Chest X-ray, AP view. Patient: 42 years old, sex M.
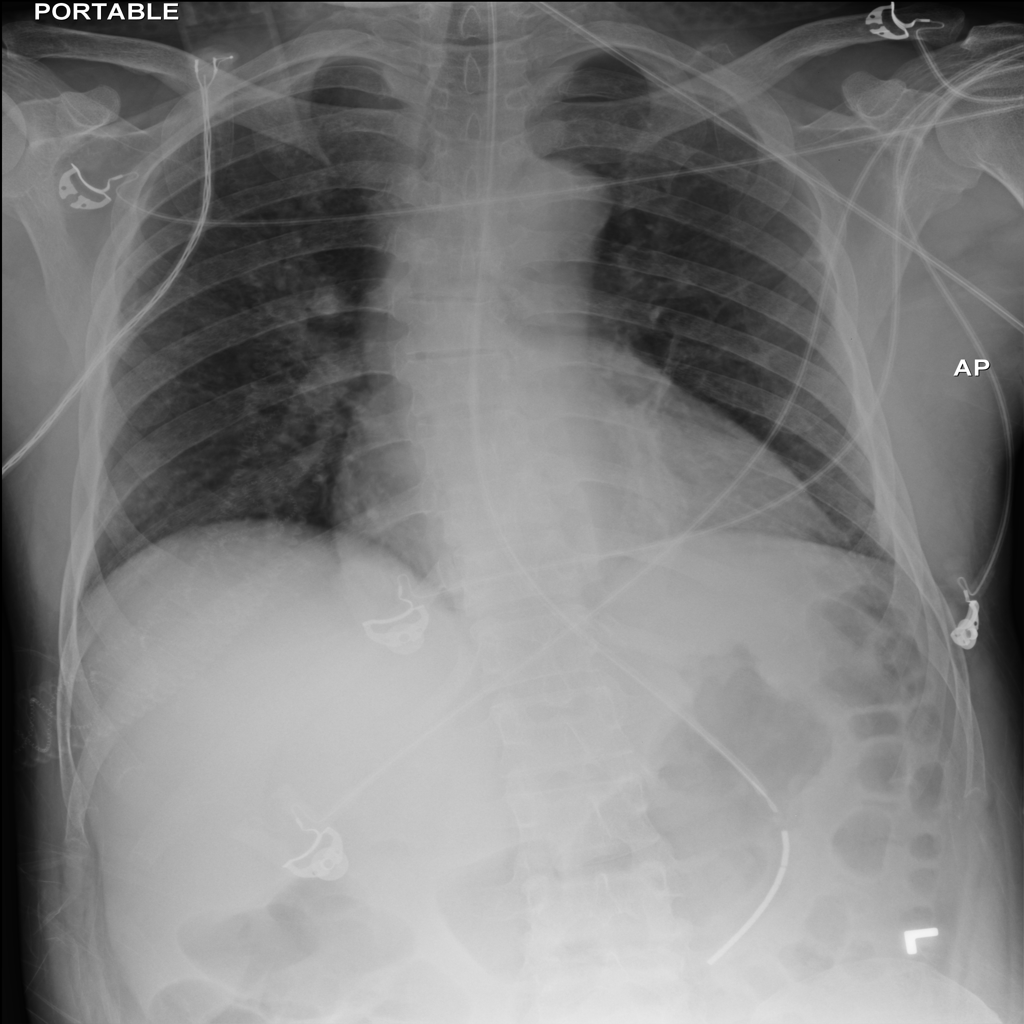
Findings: Infiltration